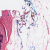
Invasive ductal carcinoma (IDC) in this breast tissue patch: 0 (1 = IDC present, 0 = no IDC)